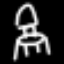
Label: chair